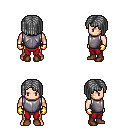
a pixel art fantasy rpg character, male body template, human, light skin, steel chest armor, red pants, gray pageboy hairstyle, gold gloves, brown shoes, four views (front, back, left, right), 2x2 character sprite sheet, small pixel art, hard edges, no anti-aliasing